Question: The default ggplot axis titles are the variable names:
'''
library(ggplot2)
ggplot(mtcars, aes(cyl, wt)) +
geom_point()
'''

<URL>
I want to change my plot so that the x-axis title is instead the . I.e., something like '+ labs(x = NULL, subtitle = "cyl")'. Is there a generalized way to do this?
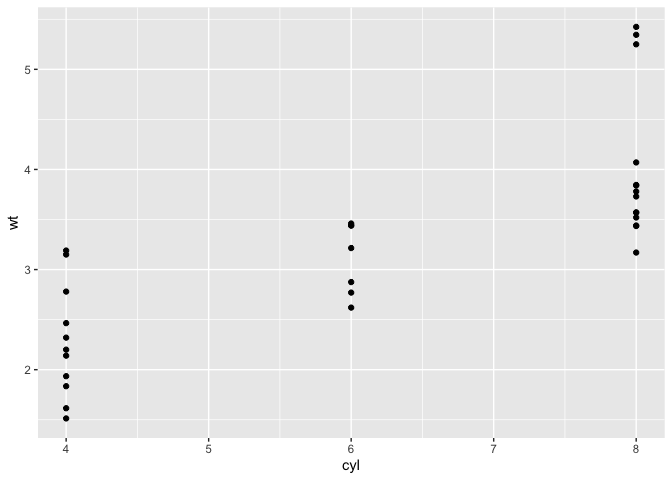
Answer: You may try -
'''
library(ggplot2)
plot_data <- function(data, xvar, yvar) {
name <- deparse(substitute(xvar))
ggplot(data, aes({{xvar}}, {{yvar}})) +
geom_point() +
labs(x = NULL, subtitle = name)
}
plot_data(mtcars, cyl, wt)
'''
<URL>